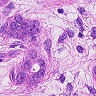
Metastatic tissue present: yes